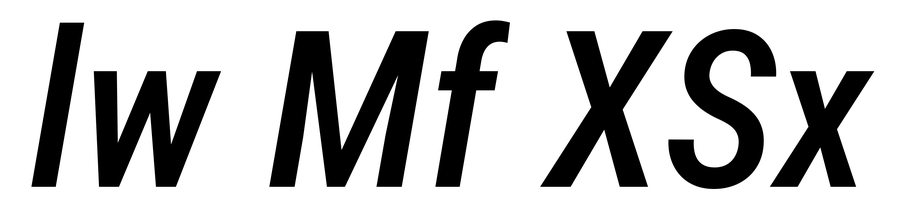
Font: Roboto-Italic_Condensed_Medium_Italic